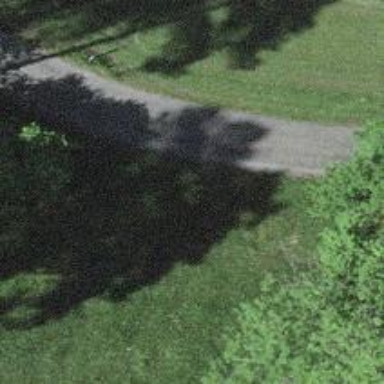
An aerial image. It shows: Unclassified road with asphalt surface.